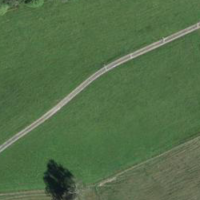
EUNIS habitat code: 24
Species observed at this site:
Prunella vulgaris